Question: I have to programming a triangle-calculator, that can calculate from three given values all the other missing information's. I do know how I can calculate the values - that isn't the problem.
But I don't know, how I can programming that in a good way.
The interface looks like this:

With this 12 input-fields there are many possible combinations. My first idea was to use if/else statements for every combination. But that is not very efficient.
I'am sure, that there is a better solution, but I don't know how.
Can anybody help me?
EDIT
My code looks at the moment so:
'''
protected void FlaecheBerechnen_Click(object sender, EventArgs e)
{
WerteAuslesen();
Berechnen();
}
protected void WerteAuslesen()
{
//Sides
string strSeite_a = this.txt_a.Text; if (strSeite_a == string.Empty) { i++; } else { if ((double.TryParse(strSeite_a, out seite_a) == false)) { GenerateErrorReport("Seite a"); } }
string strSeite_b = this.txt_b.Text; if (strSeite_b == string.Empty) { i++; } else { if ((double.TryParse(strSeite_b, out seite_b) == false)) { GenerateErrorReport("Seite b"); } }
string strSeite_c = this.txt_c.Text; if (strSeite_c == string.Empty) { i++; } else { if ((double.TryParse(strSeite_c, out seite_c) == false)) { GenerateErrorReport("Seite c"); } }
//Angles
string strWinkel_a = this.txtAlpha.Text; if (strWinkel_a == string.Empty) { i++; } else { if ((double.TryParse(strWinkel_a, out winkel_a) == false)) { GenerateErrorReport("Winkel Alpha"); } }
string strWinkel_b = this.txtBeta.Text; if (strWinkel_b == string.Empty) { i++; } else { if ((double.TryParse(strWinkel_b, out winkel_b) == false)) { GenerateErrorReport("Winkel Beta"); } }
string strWinkel_y = this.txtGamma.Text; if (strWinkel_y == string.Empty) { i++; } else { if ((double.TryParse(strWinkel_y, out winkel_y) == false)) { GenerateErrorReport("Winkel Gamma"); } }
//Height
string strHoehe_a = this.txt_ha.Text; if (strHoehe_a == string.Empty) { i++; } else { if ((double.TryParse(strHoehe_a, out hoehe_a) == false)) { GenerateErrorReport("Hohe a"); } }
string strHoehe_b = this.txt_hb.Text; if (strHoehe_b == string.Empty) { i++; } else { if ((double.TryParse(strHoehe_b, out hoehe_b) == false)) { GenerateErrorReport("Hohe b"); } }
string strHoehe_c = this.txt_hc.Text; if (strHoehe_c == string.Empty) { i++; } else { if ((double.TryParse(strHoehe_c, out hoehe_c) == false)) { GenerateErrorReport("Hohe c"); } }
//ErrorReport:
if (ErrorMessage != null)
{
Page.ClientScript.RegisterStartupScript(this.GetType(), "ErrorAlert", "alert('Folgende Angaben sind fehlerhaft: " + ErrorMessage + "');", true);
return;
}
//Logic
//If more than 3 values....
string AlertText;
if (i < 6)
{
AlertText = "Es durfen nur 3 Angaben gemacht werden!";
Page.ClientScript.RegisterStartupScript(this.GetType(), "ErrorAlert", "alert('" + AlertText + "');", true);
return;
}
if (i > 6)
{
AlertText = "Es mussen mindestens 3 Angaben gemacht werden!";
Page.ClientScript.RegisterStartupScript(this.GetType(), "ErrorAlert", "alert('" + AlertText + "');", true);
return;
}
}
protected void Berechnen()
{
//Hohensatz
if (seite_a != 0 && seite_b != 0 && seite_c != 0)
{
//Calculate missing angles
//Winkel Gamma
cos_y = (seite_a * seite_a) + (seite_b * seite_b) - (seite_c * seite_c); //Zahler berechnen
cos_y = cos_y / (2 * seite_a * seite_b); //Durch Nenner teilen
winkel_y = Math.Acos(cos_y); //Bogenradius berechnen
winkel_y = winkel_y * 180 / Math.PI; //In Winkel umrechnen
//Winkel Beta
cos_b = (seite_c * seite_c) + (seite_a * seite_a) - (seite_b * seite_b); //Zahler berechnen
cos_b = cos_b / (2 * seite_c * seite_a); //Durch Nenn teilen
winkel_b = Math.Acos(cos_b); //Bogenradius berechnen
winkel_b = winkel_b * 180 / Math.PI; //In Winkel umrechnen
//Winkel Alpha
double winkel_a = 180 - winkel_b - winkel_y;
//Werte eintragen
txtAlpha.Text = Convert.ToString(winkel_a);
txtBeta.Text = Convert.ToString(winkel_b);
txtGamma.Text = Convert.ToString(winkel_y);
//Flachen berechnen
//Mit Satz des Heron
Heron heron = new Heron(seite_a, seite_b, seite_c);
double FlaecheHeron = heron.Area;
Page.ClientScript.RegisterStartupScript(this.GetType(), "ErrorAlert", "alert('" + FlaecheHeron + "');", true);
}
}
'''
The problem is, that there are so much possible combinations.
if (seite_a != 0 && seite_b != 0 && seite_c != 0), etc, etc....
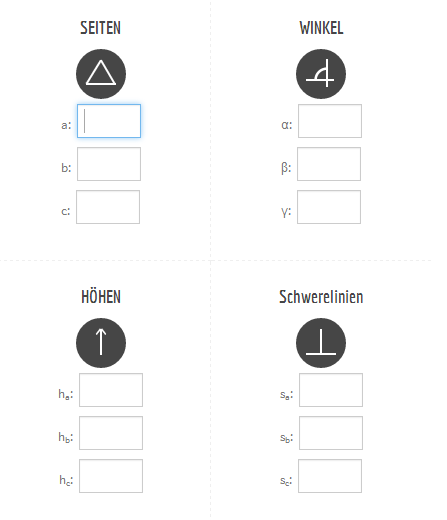
Answer: You could write down all the rules you could possibly use to perform your computations. I guess you'd use angle sum, law of sines, law of cosines, and so on. Write each of these rules as a class, and create an instance for each possible labeling for each of these (i.e. whether you're using the law of cosines to compute g or b). You should end up with a list of objects, all sharing a common interface, which you can use to compute some values from some others. You could then iterate over this list to see which rules apply, and use them to compute additional values. Once the count of missing values reaches zero, you are done.
If you iterate over all your rules without finding a rule to apply, then your set of possible rules isn't complete enough. I believe that it would be a very good idea to write a <URL> which tries out all 220 possible ways to fill in three out of twelve inputs, to make sure that you have a sufficient set of rules to handle all of them. Simply start with a complete set of 12 values, compute all three-element subsets, feed them into your application code and compare the results against the expected values, taking numerical errors into account.
The above approach is neither optimized for performance nor for numeric stability. If either of these is an issue for you, a different approach might be better suited.